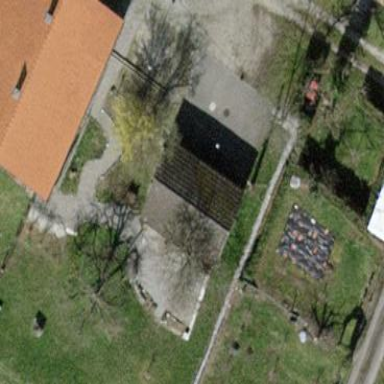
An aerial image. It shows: Group of garages.